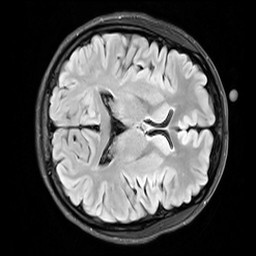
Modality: FLAIR
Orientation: axial
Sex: female
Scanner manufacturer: siemens
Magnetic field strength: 3 T
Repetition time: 10 s
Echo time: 0.09 s